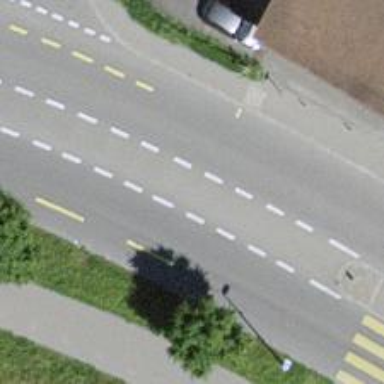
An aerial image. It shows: Bus stop with designated stop position for public transport.